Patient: sex F, age 59
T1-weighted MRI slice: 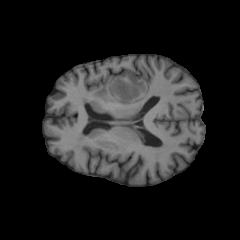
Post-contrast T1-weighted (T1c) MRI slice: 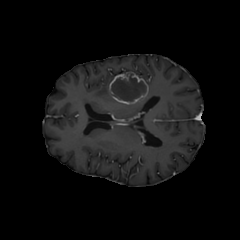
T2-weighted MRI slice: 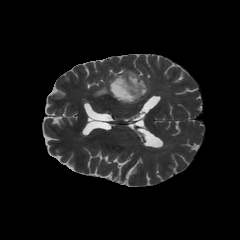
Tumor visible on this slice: yes
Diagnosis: Glioblastoma, IDH-wildtype
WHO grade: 4